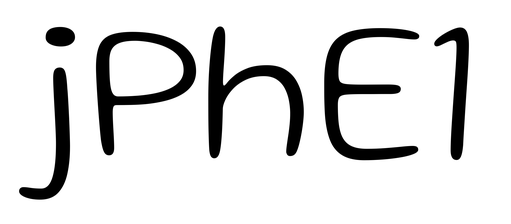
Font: Gluten_ExtraLight